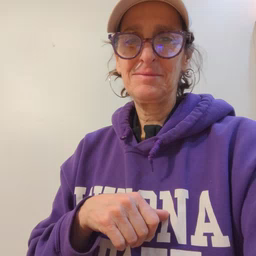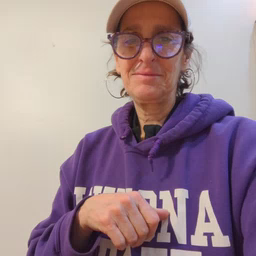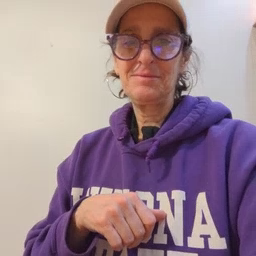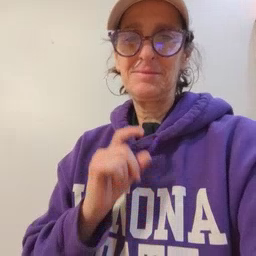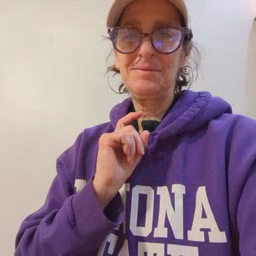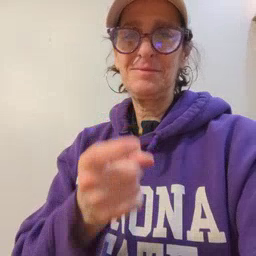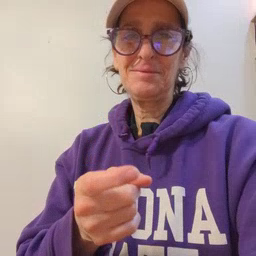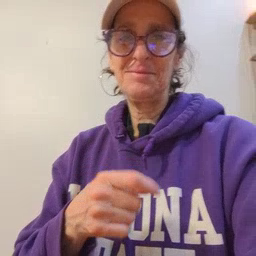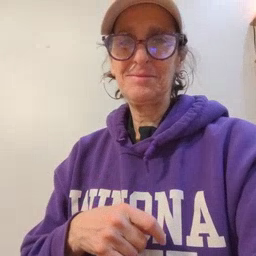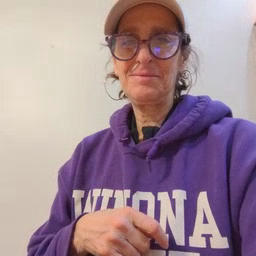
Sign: gift